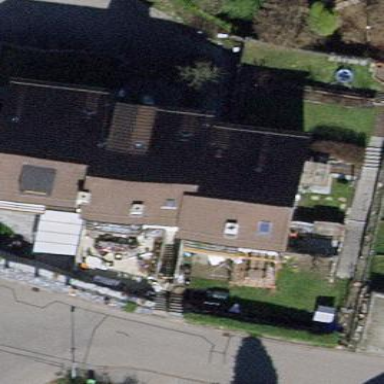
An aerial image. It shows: Building with tile roof.